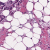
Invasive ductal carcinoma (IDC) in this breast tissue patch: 1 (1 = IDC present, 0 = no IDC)